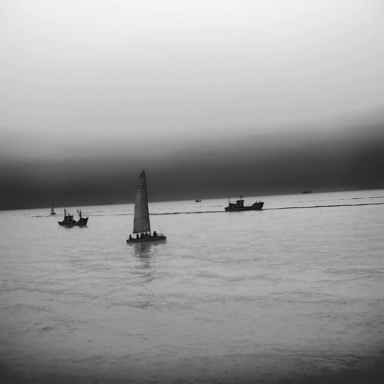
There are five objects shown in the infrared image, including two sailboats, and three bulk_carriers.